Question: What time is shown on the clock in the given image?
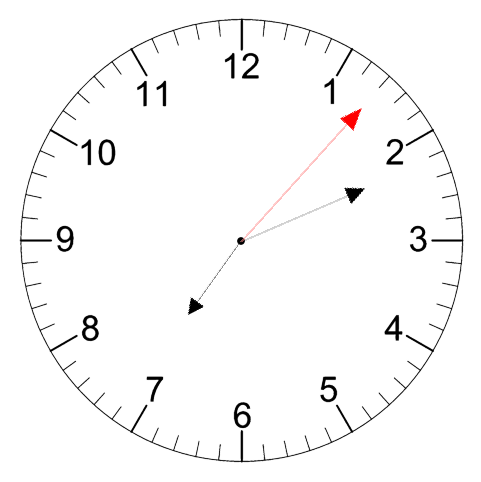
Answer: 07:11:07